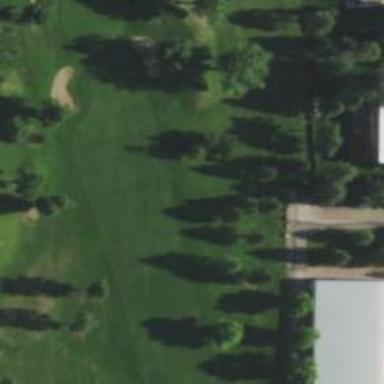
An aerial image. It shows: View of golf hole.